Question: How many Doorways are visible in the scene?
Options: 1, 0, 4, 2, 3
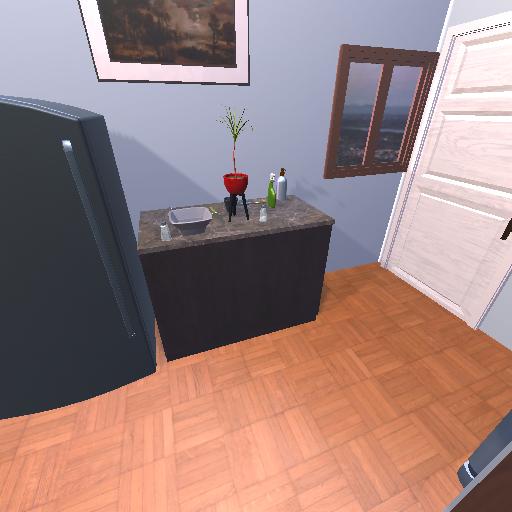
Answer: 1